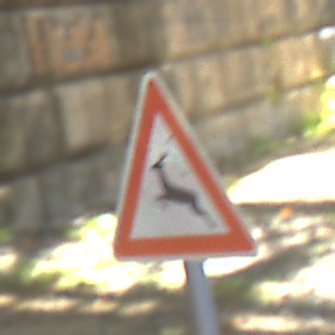
Verkehrszeichen: WildwechselRechts
Umgebung: Outdoor, Urban
Tageszeit: Midday
Wetter: Clear
Licht: Natural
Jahreszeit: NotSpecified
Kontrast: LowContrast